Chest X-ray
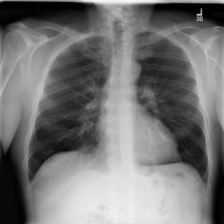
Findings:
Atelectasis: negative
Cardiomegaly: negative
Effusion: negative
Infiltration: negative
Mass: negative
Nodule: negative
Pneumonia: negative
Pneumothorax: negative
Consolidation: negative
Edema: negative
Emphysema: negative
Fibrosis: negative
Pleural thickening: negative
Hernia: negative